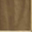
Piece: xx